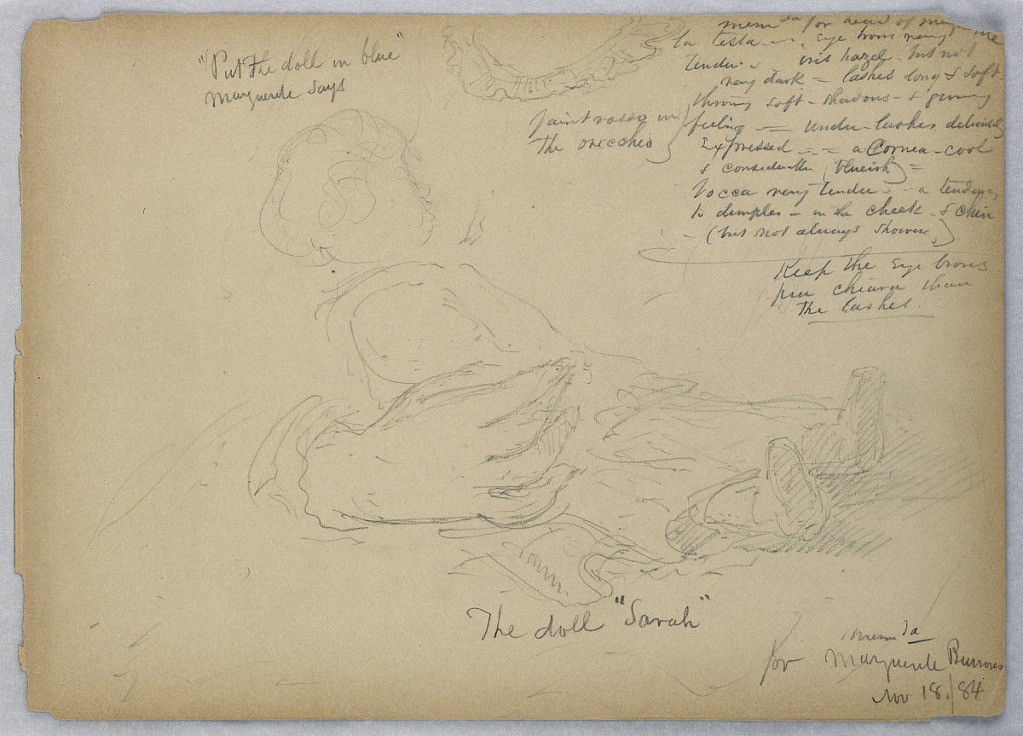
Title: Sketches for Portrait of Marguerite Burrows
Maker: Daniel Huntington, American, 1816–1906
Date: November 18, 1884
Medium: Graphite on grey-brown paper
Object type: Drawing
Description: Sketch of the doll "Sarah" held in a right hand. Verso: Two right hands, upper left. One left hand, lower left. Girls legs crossed, right.